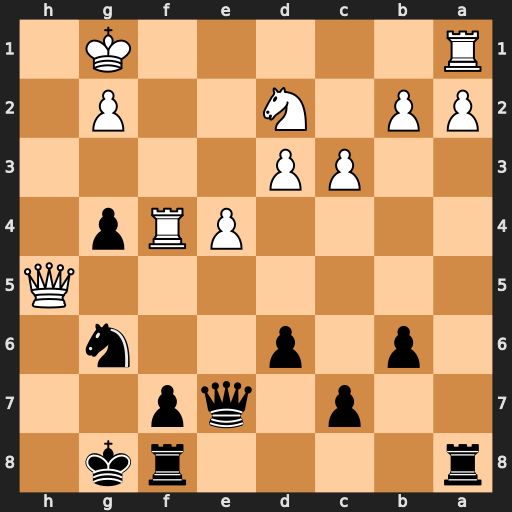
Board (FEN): r4rk1/2p1qp2/1p1p2n1/7Q/4PRp1/2PP4/PP1N2P1/R5K1
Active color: b
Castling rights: -
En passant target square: -
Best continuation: Nxf4 Qxg4+ Ng6